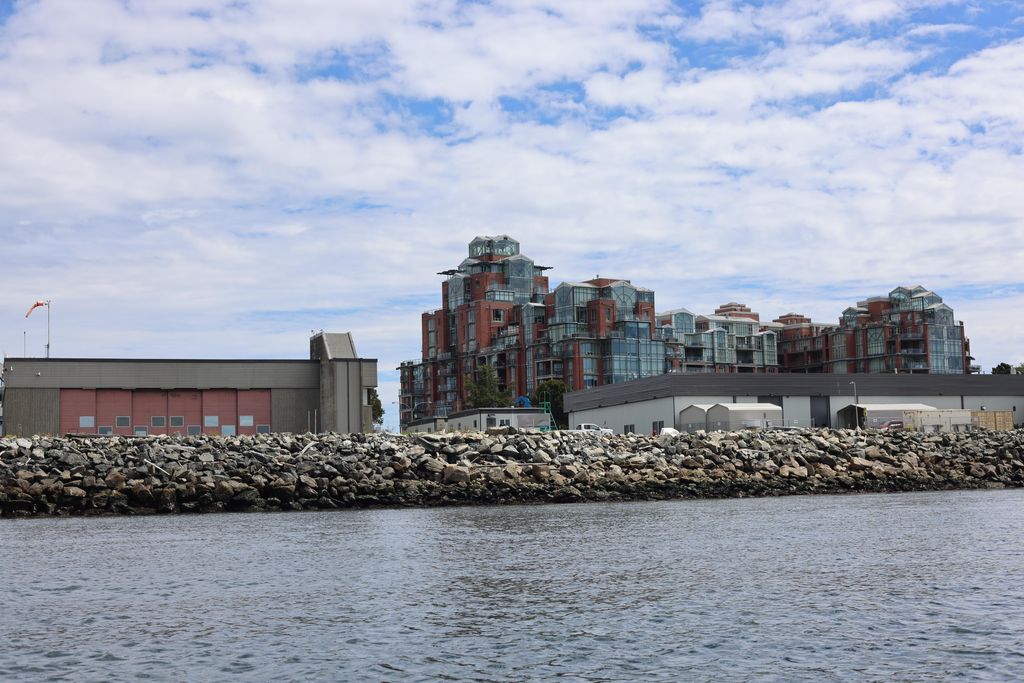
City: victoria